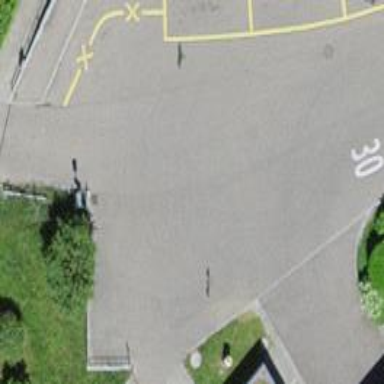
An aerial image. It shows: Turning circle on the road.